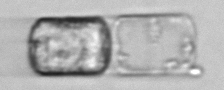
Label: Lauderia_annulata